Question: So I have this html layout here

What I need is for that menu that is in the red box to move down as the page moves down, but when I go back up I don't it to go past the position it is now, the code for it is this with a bit of css
'''
<div id="sidebar">
<div class="sidebarbox">
<h2>Menu</h2>
<ul class="sidemenu">
<li><a href="index.html">Home</a></li>
<li><a href="about me.html">About me</a></li>
<li><a href="about.html">---------</a></li>
<li><a href="development.html">Development</a></li>
<li><a href="future development.html">Future Development</a></li>
<li><a href="video.html">Video Explaination</a></li>
<li><a href="java.html">Java Files</a></li>
<li><a class="bold" href="downloads.html">Downloads</a>
<ul>
<li><a href="#source">Source Code</a></li>
<li><a href="#text">Text Files</a></li>
<li><a href="#pdfs">PDFs</a></li>
<li><a href="#images">Images</a></li>
</ul>
</li>
</ul>
</div>
</div>
'''
Css:
'''
#sidebar{background:transparent url('images/sidebar-top.jpg') no-repeat scroll top left;float:right;width:25%;}
#sidebar .sidebarbox {margin:0 0 25px 0;background-color:#fff; border:1px solid #467aa7;}
#sidebar p{margin:10px 0 10px 10px;}
#sidebar ul{list-style:none;margin:10px 0 10px 10px;padding:0;}
#sidebar ul li{margin:0 0 5px 0;}
#sidebar ul li a{color:#467aa7;font-weight:400;}
#sidebar ul.sidemenu {margin:0;}
#sidebar ul.sidemenu li{display:inline;padding:0;margin:0;}
#sidebar ul.sidemenu li a{display:block;padding:7px 5px 6px 10px;font-size:1.2em; font-weight:400;text-decoration:none;border-bottom:1px solid #ddd;}
#sidebar ul.sidemenu li a:hover{background-color:#eee;color:#333;border-bottom:1px solid #ccc;}
#sidebar ul.sidemenu li .bold{font-weight:bold;}
#sidebar ul.sidemenu ul{margin:0;padding:0;font-size:0.9em;border-bottom:1px solid #ccc;}
#sidebar ul.sidemenu ul li a{padding:5px 5px 5px 25px;border:0;font-weight:400;}
#sidebar ul.sidemenu ul li a:hover{border:0;}
#sidebar ul li a:hover{color:#333;}
#sidebar h2{background-color:#467aa7;color:#fff;font-size:1.5em;margin:0 0 0 0;padding:10px;}
#sidebar h3{font-size:1.4em; padding:10px 10px 0 10px;}
'''
Would you do this with js or jquery? Or is there an easier way?
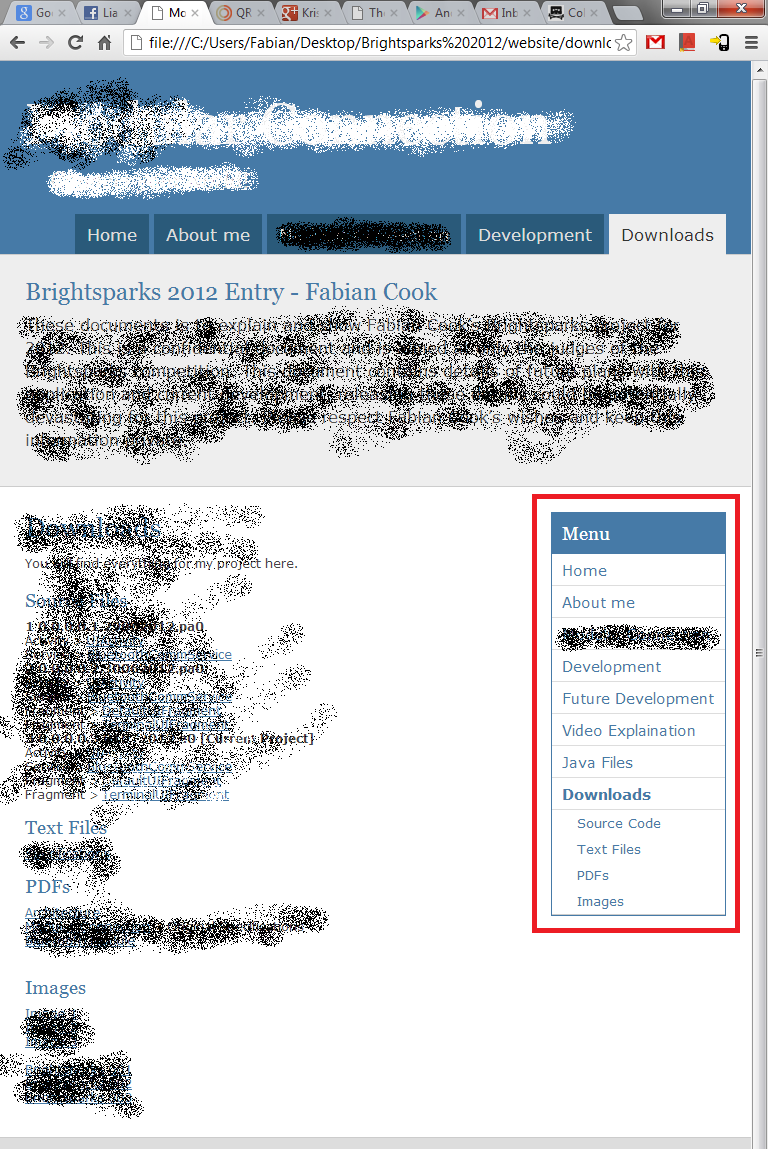
Answer: use a css fixed positoin
'''
.sidemenu{
position:fixed;
}
'''
So if you want to get the orignal position again when you are on the top of the page than
add this code to javascript file
'''
$("document").ready(function(){
For IE:
var X - window.screenLeft
var Y - window.screenTop
For everything else:
var X - window.screenX
var Y - window.screenY
//use something like this
if(Y==0 && X==0){
$(".submenu").css("position","absolute");
}else if( Y>0){
$(".submenu").css("position","fixed");
}
})
'''